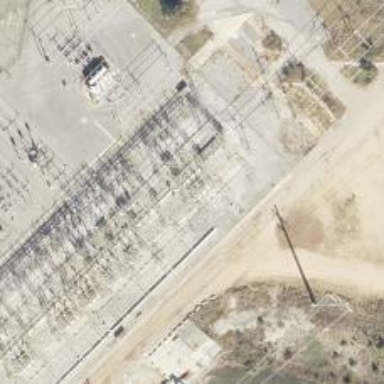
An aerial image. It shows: Switch for power supply.